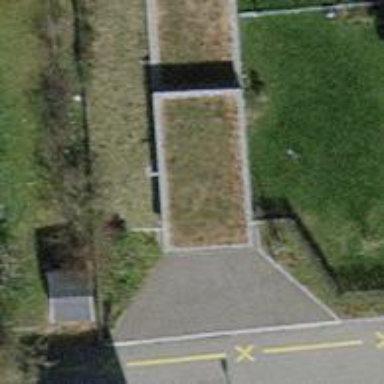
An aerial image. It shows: Parking area.